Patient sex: M
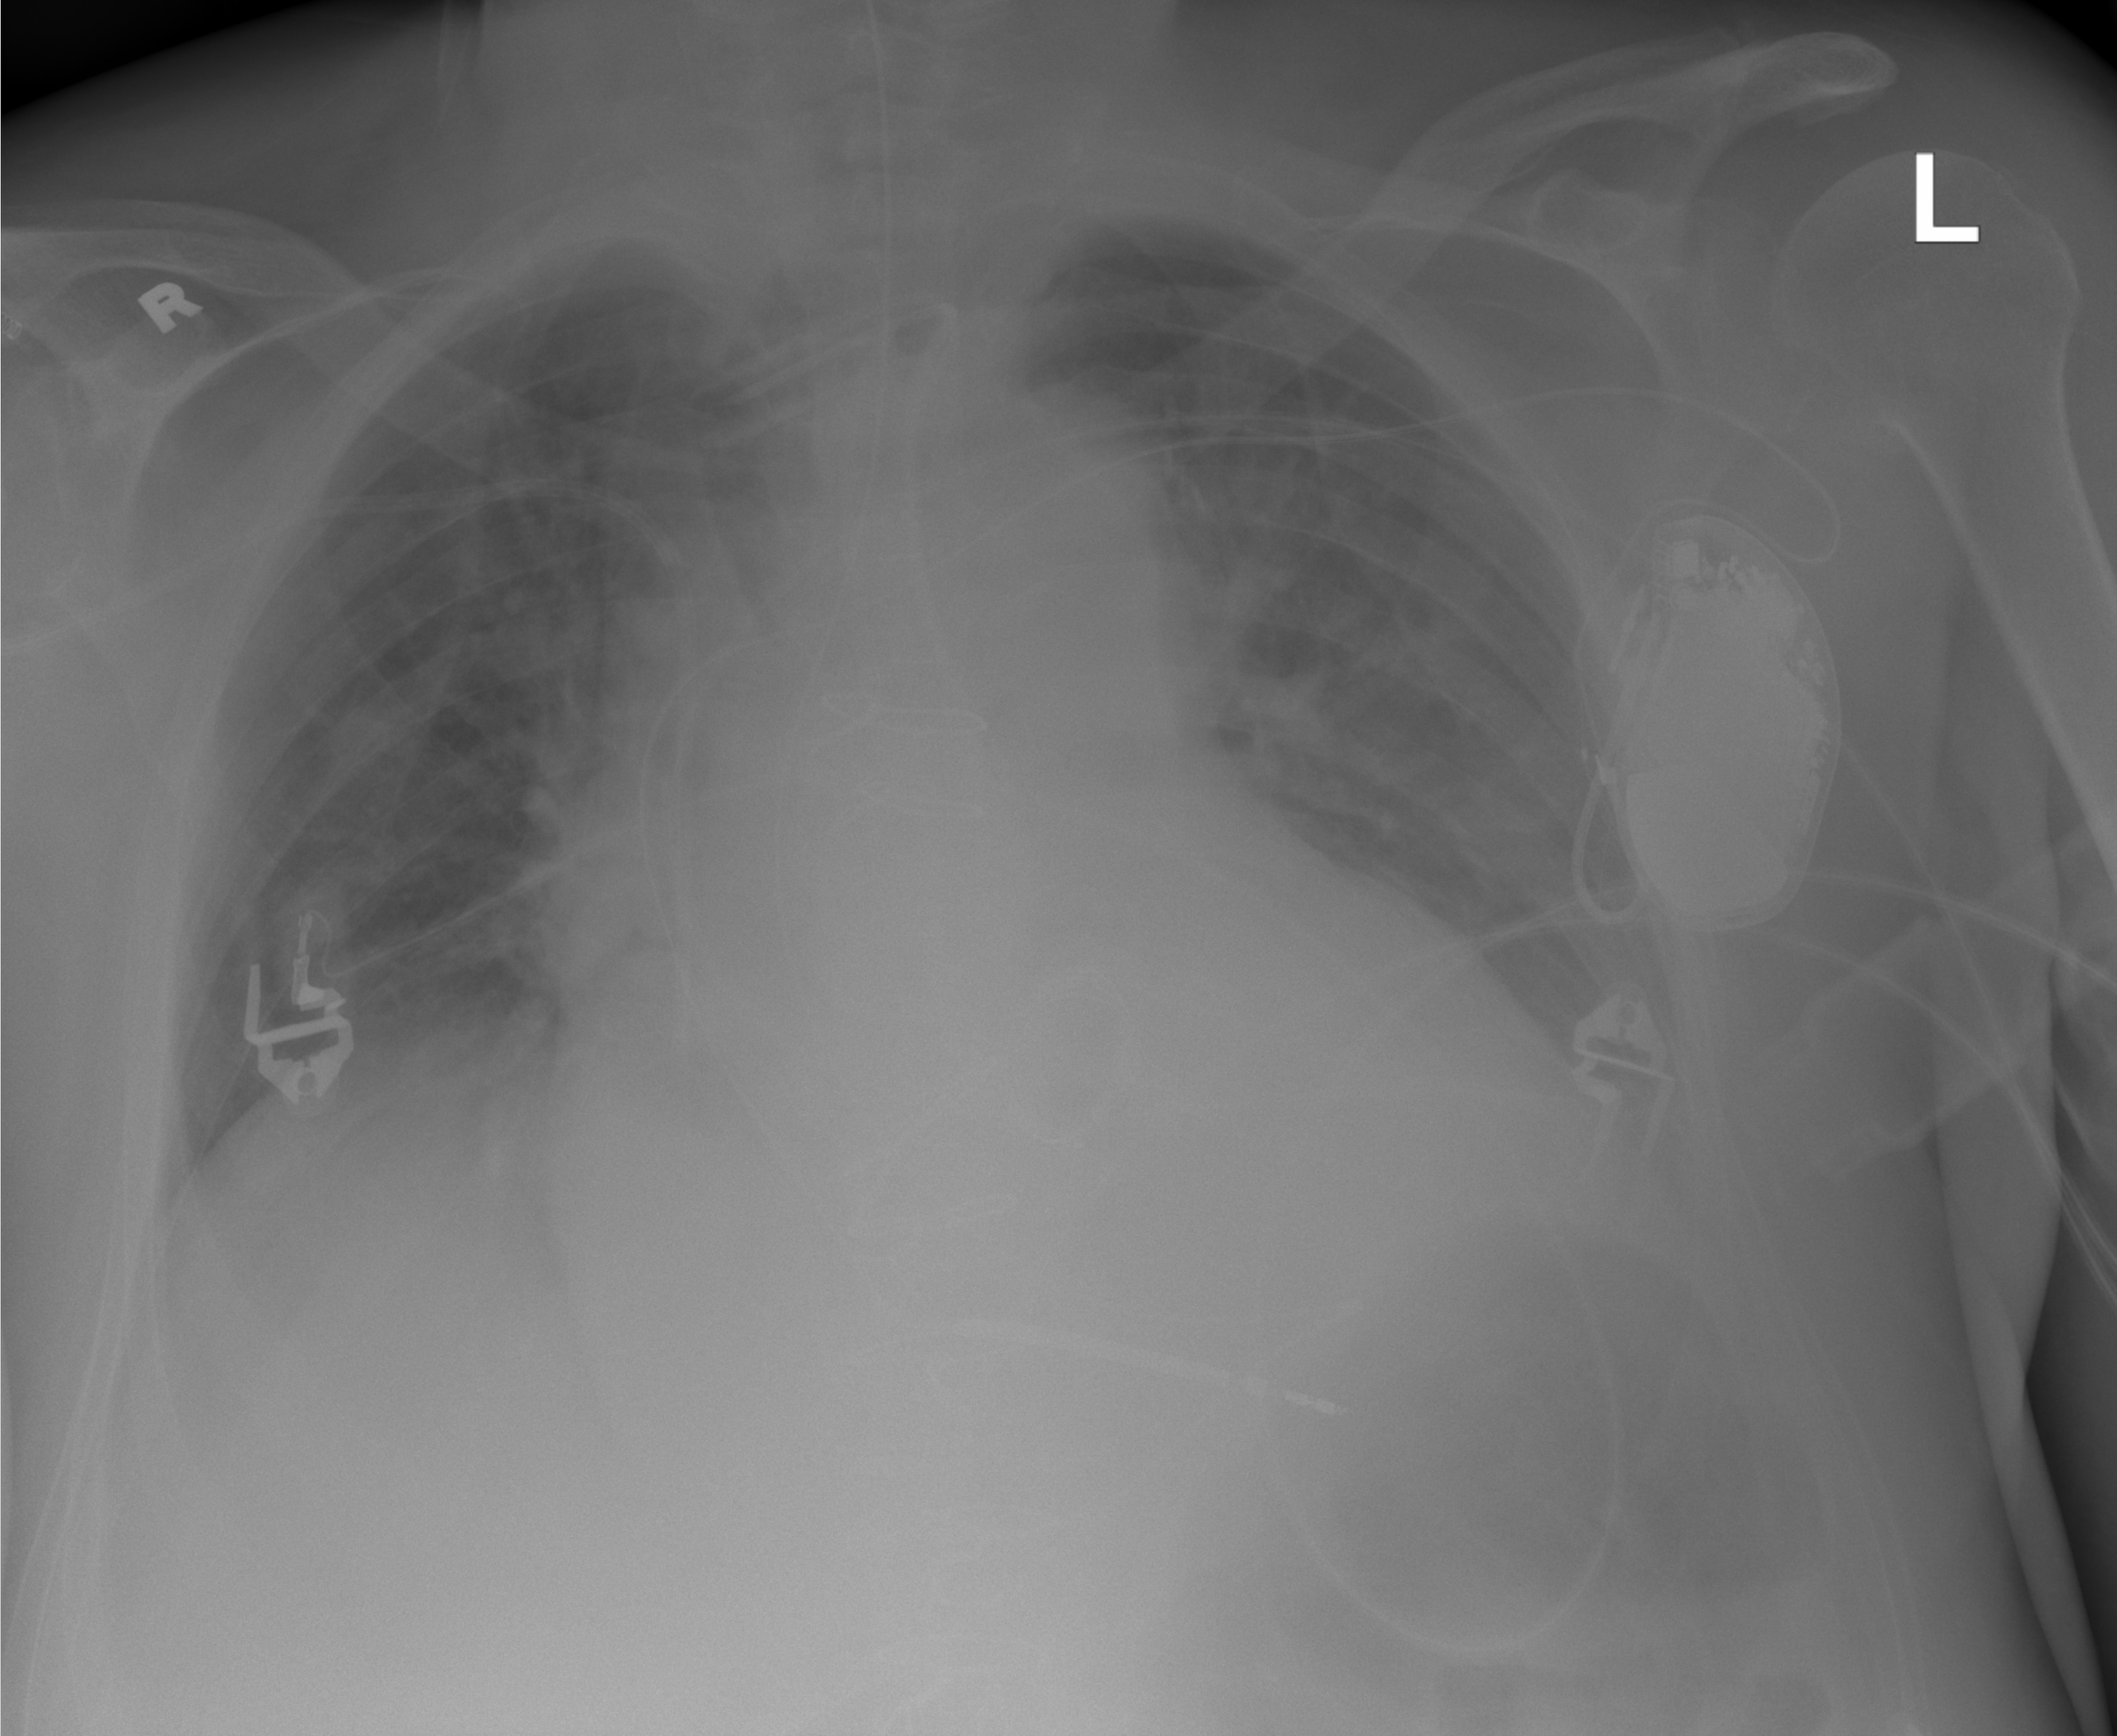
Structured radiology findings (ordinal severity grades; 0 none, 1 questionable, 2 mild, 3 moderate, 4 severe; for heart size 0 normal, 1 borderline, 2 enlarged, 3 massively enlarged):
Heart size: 2
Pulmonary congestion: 2
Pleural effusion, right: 0
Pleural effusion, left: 0
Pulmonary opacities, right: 1
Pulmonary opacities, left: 1
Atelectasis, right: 2
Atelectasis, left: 2